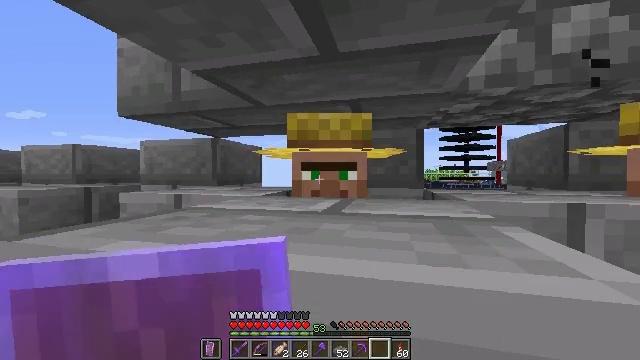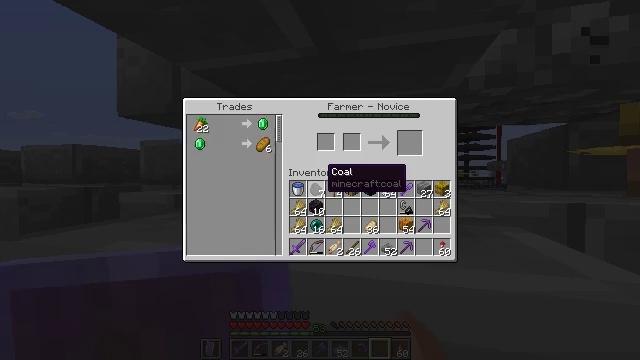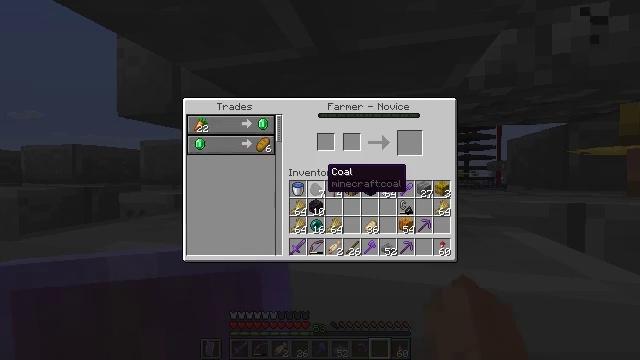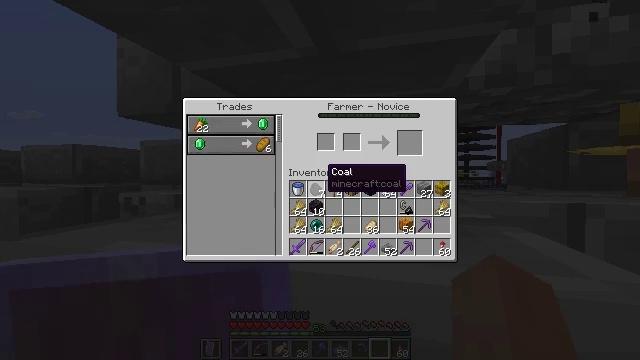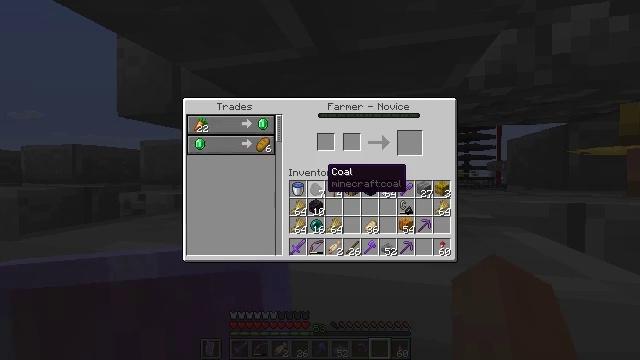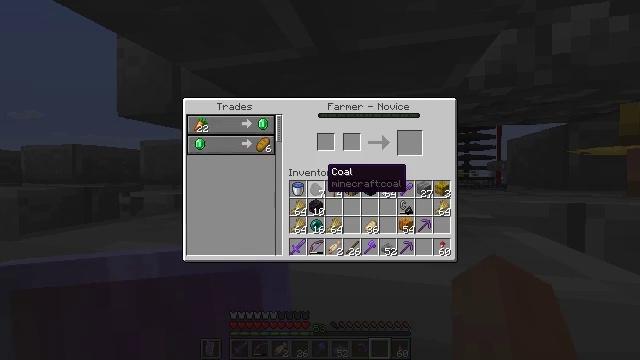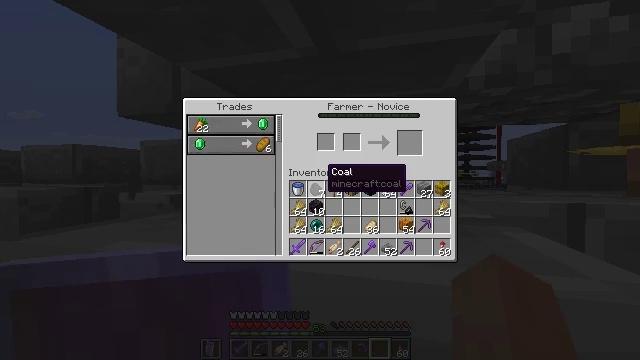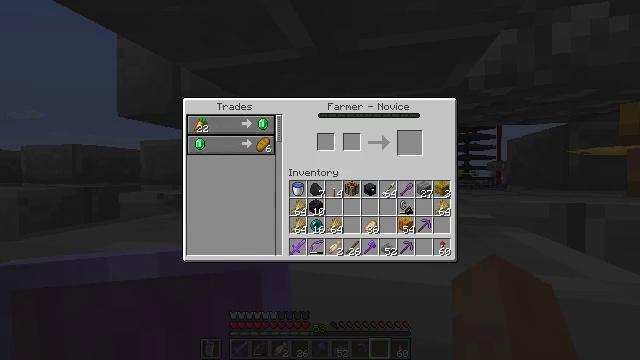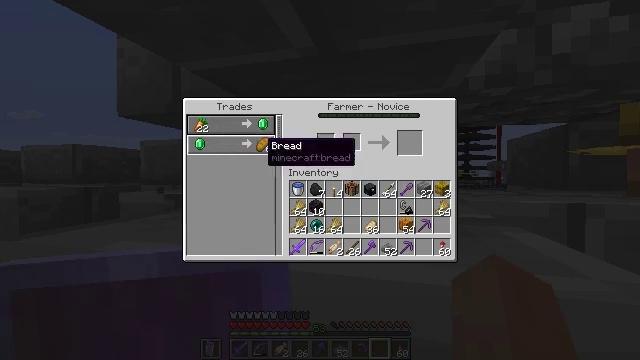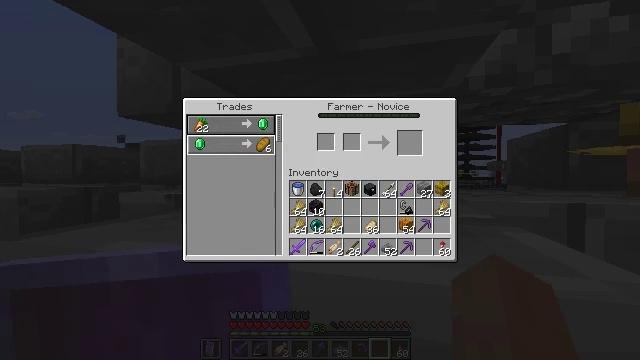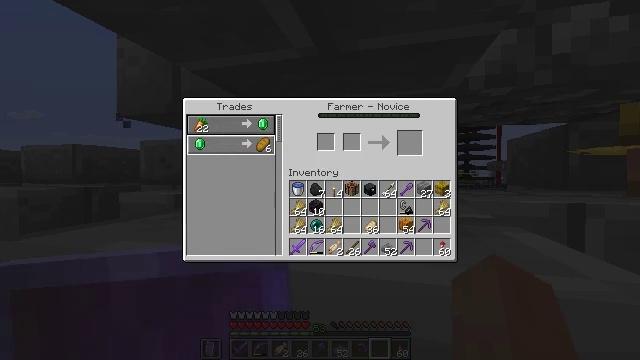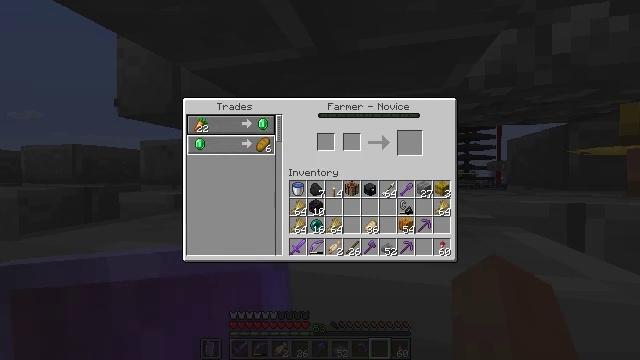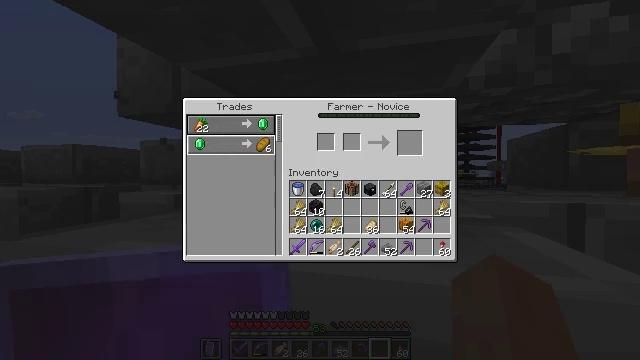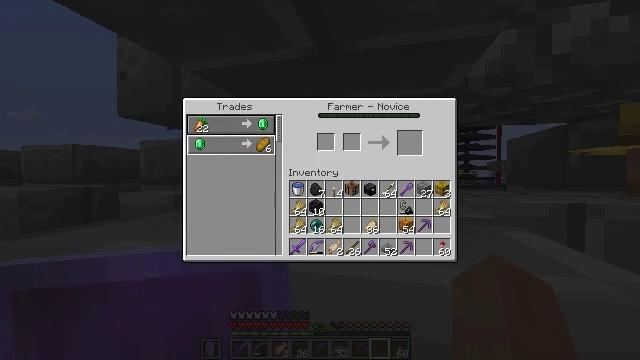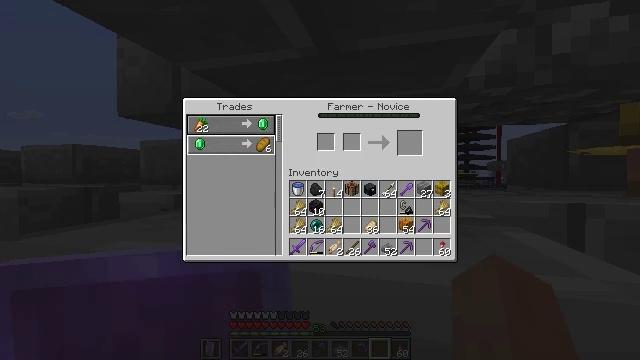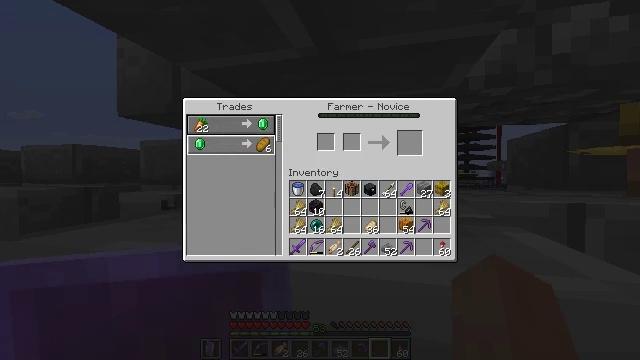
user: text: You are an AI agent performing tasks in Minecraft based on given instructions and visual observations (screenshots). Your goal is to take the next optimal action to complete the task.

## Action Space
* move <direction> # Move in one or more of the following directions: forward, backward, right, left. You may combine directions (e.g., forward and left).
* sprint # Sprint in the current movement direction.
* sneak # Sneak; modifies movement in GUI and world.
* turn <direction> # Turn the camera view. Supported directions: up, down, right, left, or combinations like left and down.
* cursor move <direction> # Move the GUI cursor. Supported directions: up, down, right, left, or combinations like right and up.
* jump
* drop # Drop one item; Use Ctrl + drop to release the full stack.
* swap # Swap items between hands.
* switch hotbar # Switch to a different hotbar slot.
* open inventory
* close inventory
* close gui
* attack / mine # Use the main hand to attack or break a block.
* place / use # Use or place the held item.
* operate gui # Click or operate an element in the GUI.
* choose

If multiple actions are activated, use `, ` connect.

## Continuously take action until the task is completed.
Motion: motion action
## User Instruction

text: Collect the composter for reuse.
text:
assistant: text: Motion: no_op
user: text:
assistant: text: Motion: no_op
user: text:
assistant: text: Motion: no_op
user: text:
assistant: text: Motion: no_op
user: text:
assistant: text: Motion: no_op
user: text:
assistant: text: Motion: no_op
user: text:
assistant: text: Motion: turn left
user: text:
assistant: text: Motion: turn left and up
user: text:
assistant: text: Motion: turn left and up
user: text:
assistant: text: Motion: no_op
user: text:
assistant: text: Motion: no_op
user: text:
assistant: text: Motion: no_op
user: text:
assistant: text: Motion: no_op
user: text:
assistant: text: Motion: no_op
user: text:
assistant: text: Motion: no_op
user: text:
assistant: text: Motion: no_op
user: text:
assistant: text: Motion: no_op
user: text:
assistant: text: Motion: no_op
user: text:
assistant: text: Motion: no_op
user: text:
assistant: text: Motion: no_op
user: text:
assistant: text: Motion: no_op
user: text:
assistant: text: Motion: no_op
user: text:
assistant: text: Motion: no_op
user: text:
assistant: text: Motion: no_op
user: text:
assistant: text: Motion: no_op
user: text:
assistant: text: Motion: no_op
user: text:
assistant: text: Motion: no_op
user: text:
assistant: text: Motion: turn down
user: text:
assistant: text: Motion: turn right and down
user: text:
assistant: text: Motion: turn right and down